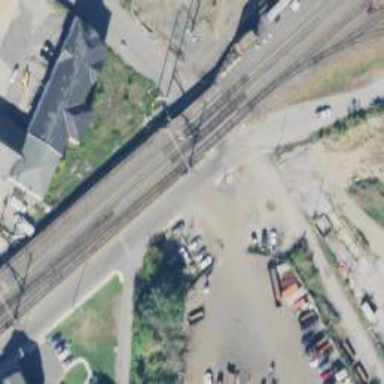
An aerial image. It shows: Railway track.